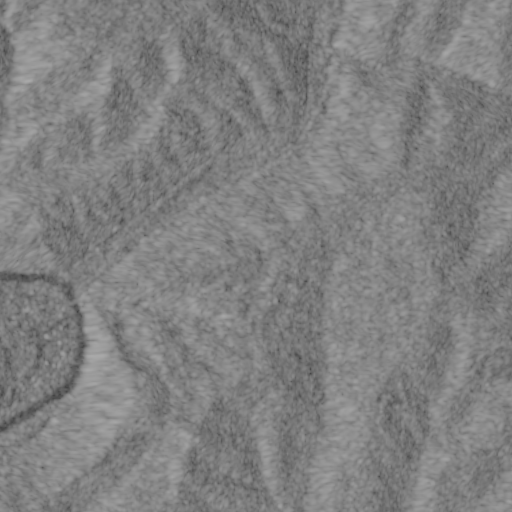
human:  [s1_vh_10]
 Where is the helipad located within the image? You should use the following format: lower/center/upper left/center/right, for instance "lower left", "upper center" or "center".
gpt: The helipad is located in the center left of the image.
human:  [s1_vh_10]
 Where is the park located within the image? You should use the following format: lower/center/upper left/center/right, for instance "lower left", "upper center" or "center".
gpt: The park is located in the center left of the image.
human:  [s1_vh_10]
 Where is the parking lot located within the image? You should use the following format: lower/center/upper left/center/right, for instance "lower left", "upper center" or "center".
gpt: The parking lot is located in the lower left of the image.
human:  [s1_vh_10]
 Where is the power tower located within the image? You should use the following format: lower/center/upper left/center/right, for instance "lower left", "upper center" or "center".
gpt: The power tower is located in the lower left of the image.
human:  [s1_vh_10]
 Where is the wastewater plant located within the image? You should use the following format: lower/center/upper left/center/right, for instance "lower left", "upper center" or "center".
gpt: The wastewater plant is located in the lower left of the image.
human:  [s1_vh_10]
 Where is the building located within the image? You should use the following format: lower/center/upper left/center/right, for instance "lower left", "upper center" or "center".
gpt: The building is located in the lower left of the image.
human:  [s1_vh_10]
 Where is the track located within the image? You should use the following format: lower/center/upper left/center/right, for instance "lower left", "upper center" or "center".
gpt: There is no track in the image.

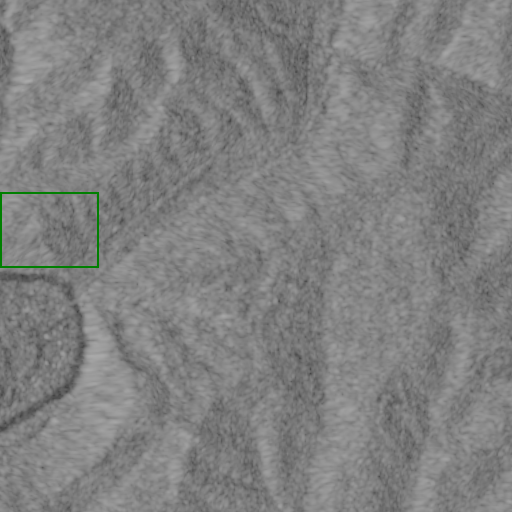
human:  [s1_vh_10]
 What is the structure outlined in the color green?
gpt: The structure outlined in green is a park.
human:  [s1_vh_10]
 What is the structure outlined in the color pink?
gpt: There is no pink outline.